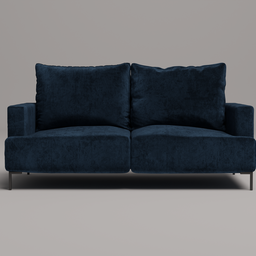
Label: furniture